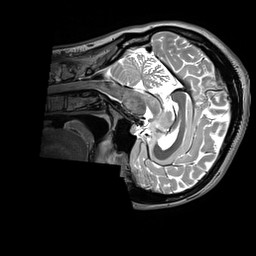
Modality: T2w
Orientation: sagittal
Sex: female
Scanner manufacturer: siemens
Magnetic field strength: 3 T
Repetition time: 3.2 s
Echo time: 0.409 s